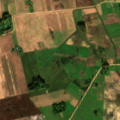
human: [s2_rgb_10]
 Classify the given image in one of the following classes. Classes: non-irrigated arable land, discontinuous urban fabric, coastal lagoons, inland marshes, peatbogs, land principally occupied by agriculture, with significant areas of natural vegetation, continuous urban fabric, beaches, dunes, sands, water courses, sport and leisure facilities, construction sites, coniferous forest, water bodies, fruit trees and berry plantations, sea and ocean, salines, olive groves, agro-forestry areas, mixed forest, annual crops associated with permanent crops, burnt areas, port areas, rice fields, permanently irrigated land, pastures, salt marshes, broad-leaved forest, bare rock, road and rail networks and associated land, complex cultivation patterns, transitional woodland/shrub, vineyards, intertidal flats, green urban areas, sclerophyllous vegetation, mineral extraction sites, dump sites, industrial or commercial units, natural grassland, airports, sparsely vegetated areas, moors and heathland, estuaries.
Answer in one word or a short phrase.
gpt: discontinuous urban fabric, non-irrigated arable land, complex cultivation patterns